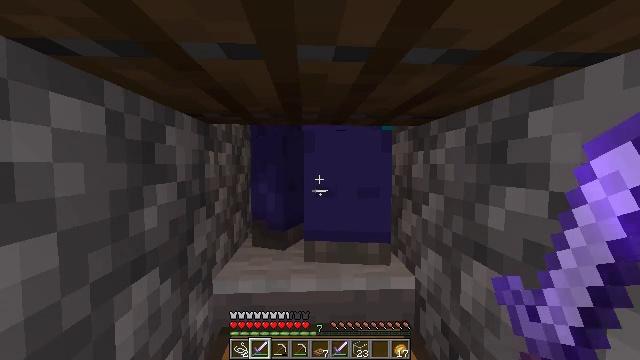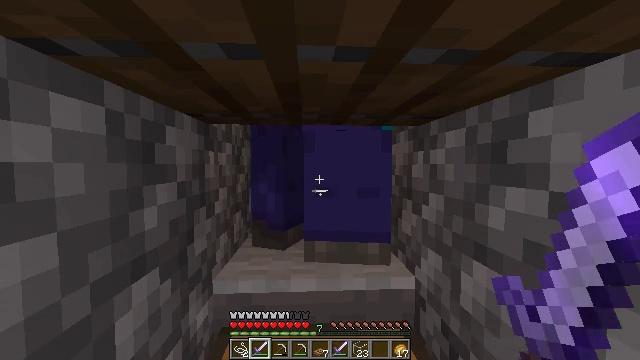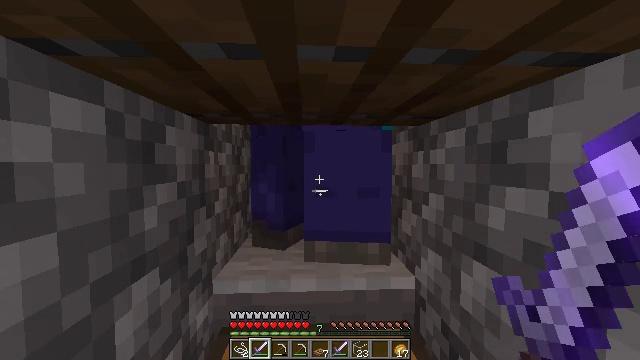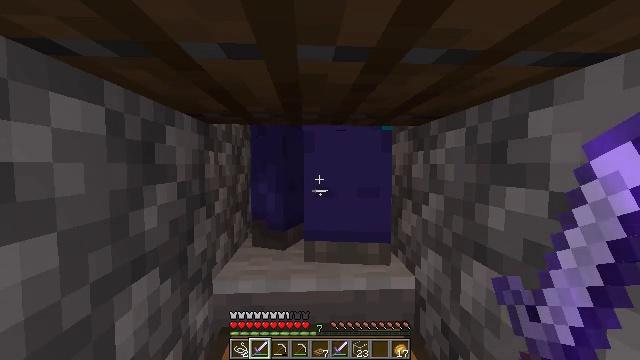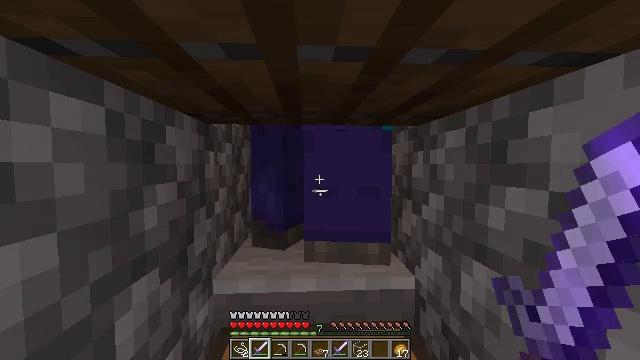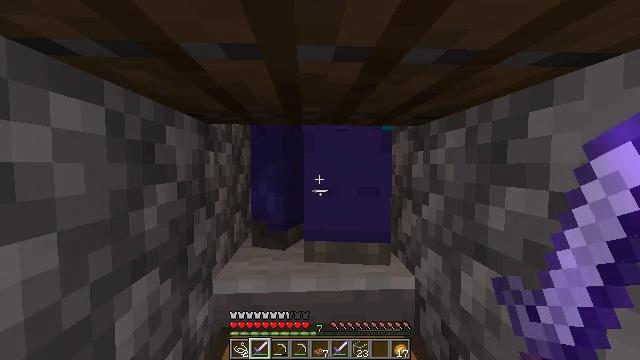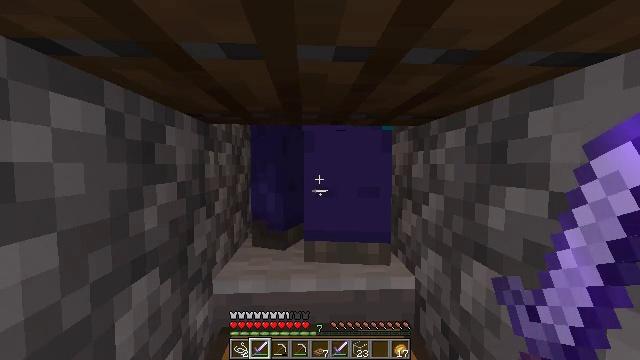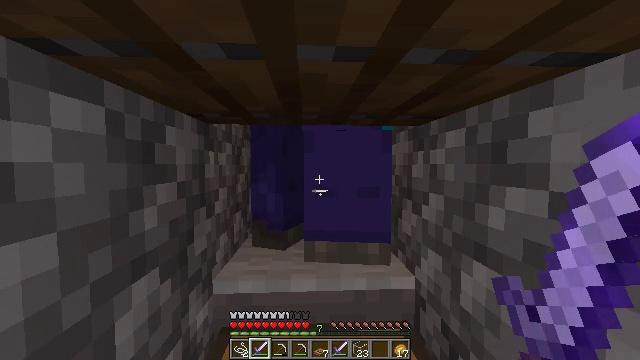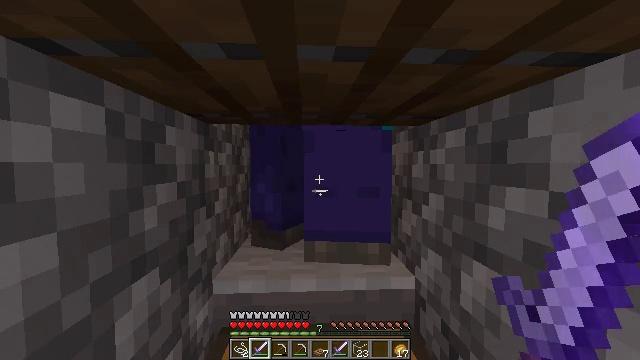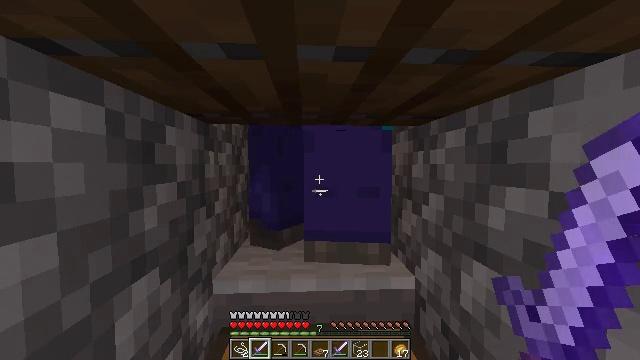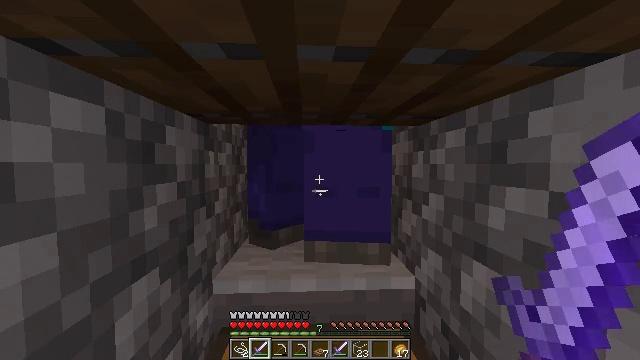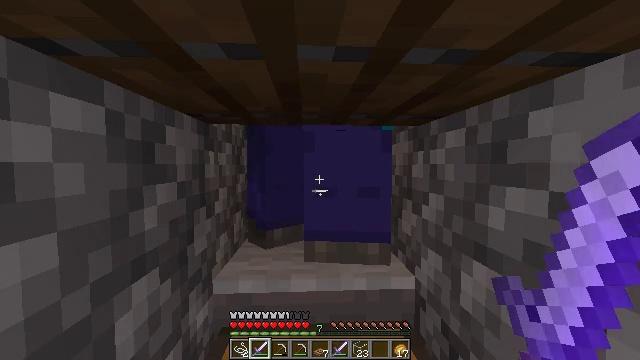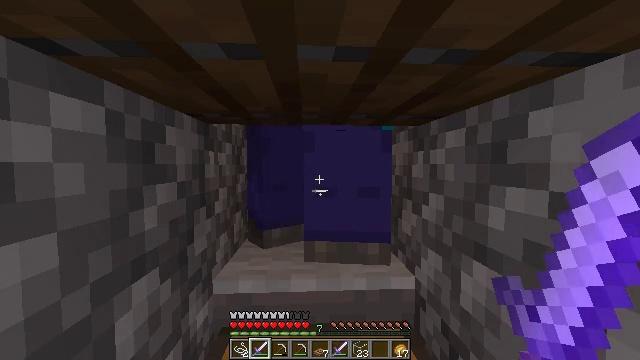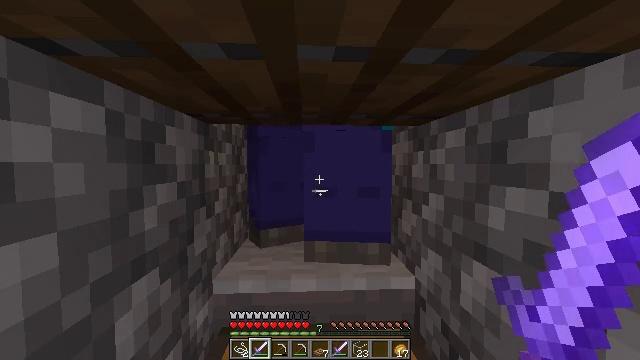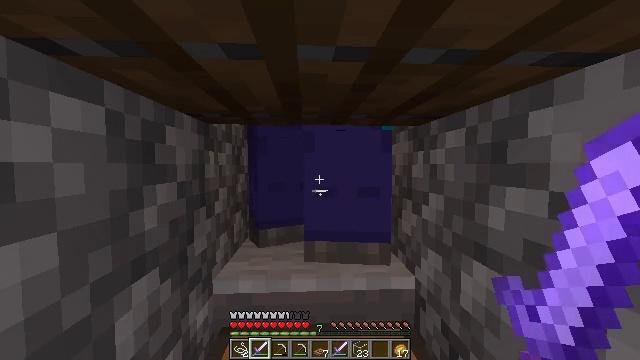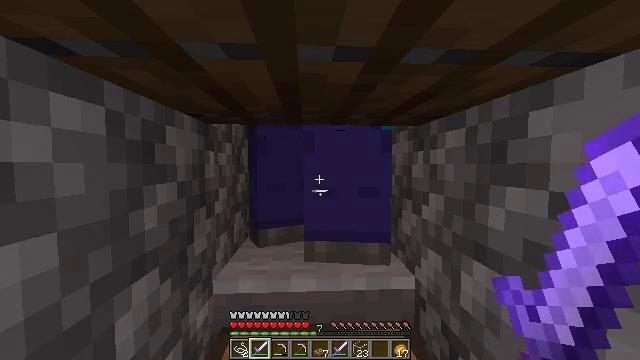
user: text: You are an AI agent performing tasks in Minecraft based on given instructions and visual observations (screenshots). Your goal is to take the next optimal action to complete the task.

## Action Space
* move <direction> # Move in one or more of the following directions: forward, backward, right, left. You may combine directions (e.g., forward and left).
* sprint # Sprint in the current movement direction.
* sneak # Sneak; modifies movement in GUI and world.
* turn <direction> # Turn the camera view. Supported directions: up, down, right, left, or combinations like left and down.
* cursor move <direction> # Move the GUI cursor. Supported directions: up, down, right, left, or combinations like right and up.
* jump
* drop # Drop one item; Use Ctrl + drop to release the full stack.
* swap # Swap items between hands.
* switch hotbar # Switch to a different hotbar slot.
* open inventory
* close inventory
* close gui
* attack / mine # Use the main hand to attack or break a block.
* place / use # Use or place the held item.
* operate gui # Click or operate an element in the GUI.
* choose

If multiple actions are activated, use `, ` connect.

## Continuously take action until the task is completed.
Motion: motion action
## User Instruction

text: Combat enemy.
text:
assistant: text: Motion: no_op
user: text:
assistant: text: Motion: no_op
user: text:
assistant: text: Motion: no_op
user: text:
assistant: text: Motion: no_op
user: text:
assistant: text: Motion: no_op
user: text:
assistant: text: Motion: no_op
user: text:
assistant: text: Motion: no_op
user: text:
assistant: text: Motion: no_op
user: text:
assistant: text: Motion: no_op
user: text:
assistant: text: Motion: no_op
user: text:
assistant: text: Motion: no_op
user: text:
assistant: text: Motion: no_op
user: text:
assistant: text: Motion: no_op
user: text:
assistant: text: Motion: no_op
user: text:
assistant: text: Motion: no_op
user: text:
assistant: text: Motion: no_op
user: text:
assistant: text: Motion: no_op
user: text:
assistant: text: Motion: no_op
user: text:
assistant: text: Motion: no_op
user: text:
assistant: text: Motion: no_op
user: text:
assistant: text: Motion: no_op
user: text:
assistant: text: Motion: no_op
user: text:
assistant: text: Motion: no_op
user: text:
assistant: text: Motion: no_op
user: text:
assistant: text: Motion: no_op
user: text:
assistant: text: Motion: no_op
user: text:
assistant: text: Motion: no_op
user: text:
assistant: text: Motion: no_op
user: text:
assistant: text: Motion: no_op
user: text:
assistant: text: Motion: no_op